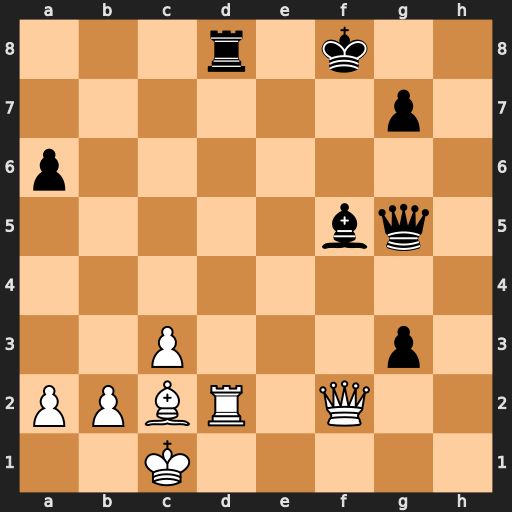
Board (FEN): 3r1k2/6p1/p7/5bq1/8/2P3p1/PPBR1Q2/2K5
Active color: w
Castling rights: -
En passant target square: -
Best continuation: Qxf5+ Qxf5 Rxd8+ Ke7 Bxf5